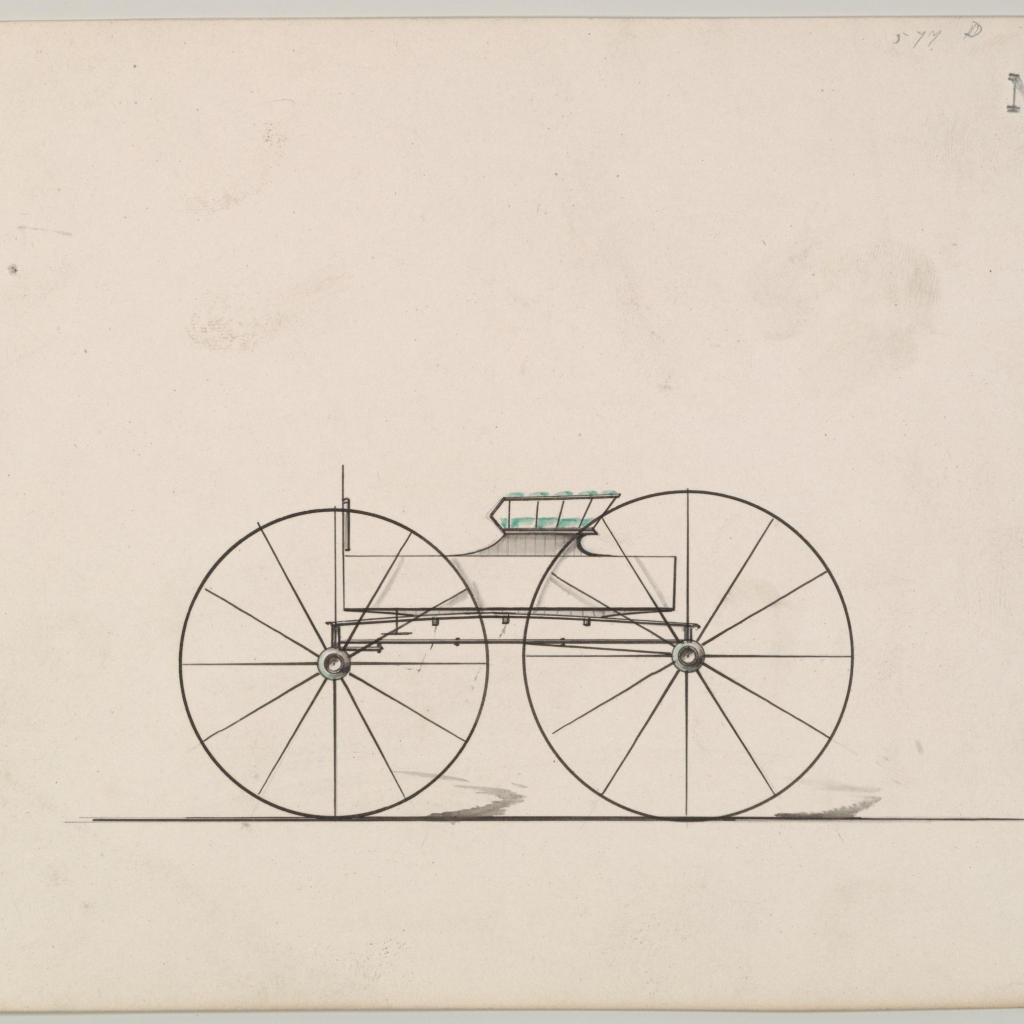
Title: Wagon #577d
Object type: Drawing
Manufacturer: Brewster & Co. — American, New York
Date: ca. 1865
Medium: Pen and black ink, watercolor
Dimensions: sheet: 6 1/16 x 8 15/16 in. (15.4 x 22.7 cm)
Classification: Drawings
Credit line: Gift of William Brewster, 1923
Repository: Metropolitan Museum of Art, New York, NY